Field crop: tomato
Growth stage: 1
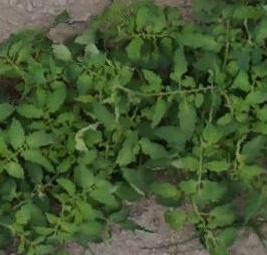
Species: tomato